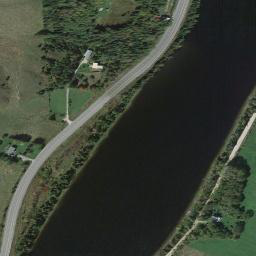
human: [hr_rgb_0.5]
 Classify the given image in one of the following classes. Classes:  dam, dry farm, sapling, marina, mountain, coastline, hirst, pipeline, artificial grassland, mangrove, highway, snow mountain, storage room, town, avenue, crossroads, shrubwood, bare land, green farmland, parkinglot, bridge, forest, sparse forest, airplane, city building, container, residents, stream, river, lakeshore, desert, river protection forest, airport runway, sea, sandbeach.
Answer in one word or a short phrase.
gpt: river